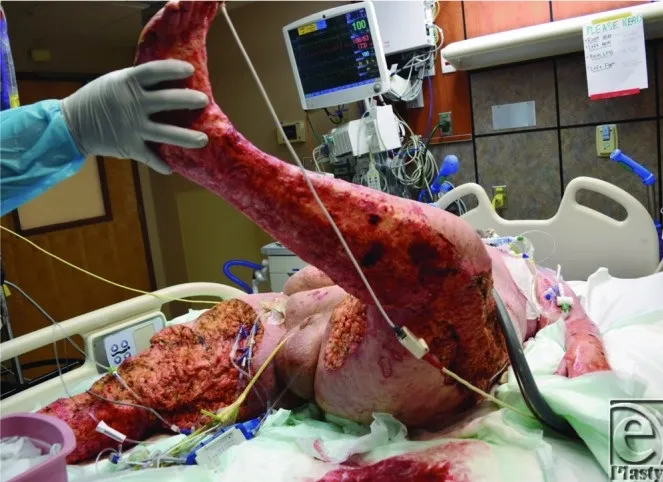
Open wounds to the bilateral lower extremities after the first operative debridement for the necrotic full-thickness lesions.
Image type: medical_photograph (other_medical_photograph)